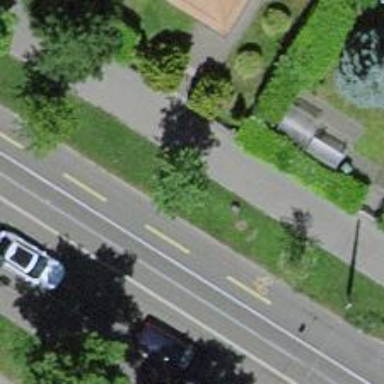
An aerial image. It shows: Tree-lined avenue.